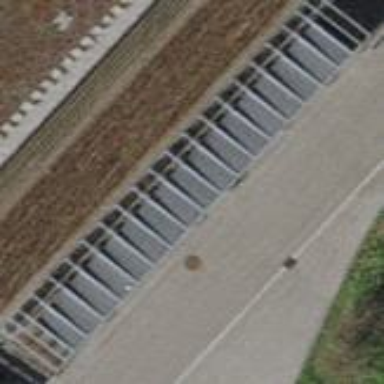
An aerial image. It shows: Hedge barrier with shrubbery.